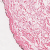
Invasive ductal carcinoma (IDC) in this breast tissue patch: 0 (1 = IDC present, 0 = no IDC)